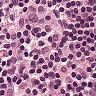
Metastatic tissue present: no